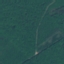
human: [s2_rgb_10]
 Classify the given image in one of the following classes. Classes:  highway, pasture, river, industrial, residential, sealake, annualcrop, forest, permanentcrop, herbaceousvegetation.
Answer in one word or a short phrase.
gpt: Forest